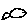
Label: fish